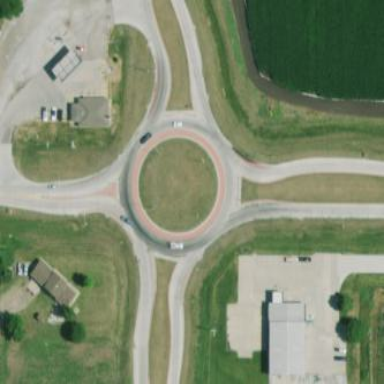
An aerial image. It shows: Secondary road with concrete surface that forms roundabout at the junction.